Field crop: maize
Growth stage: 2
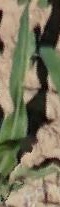
Species: maize